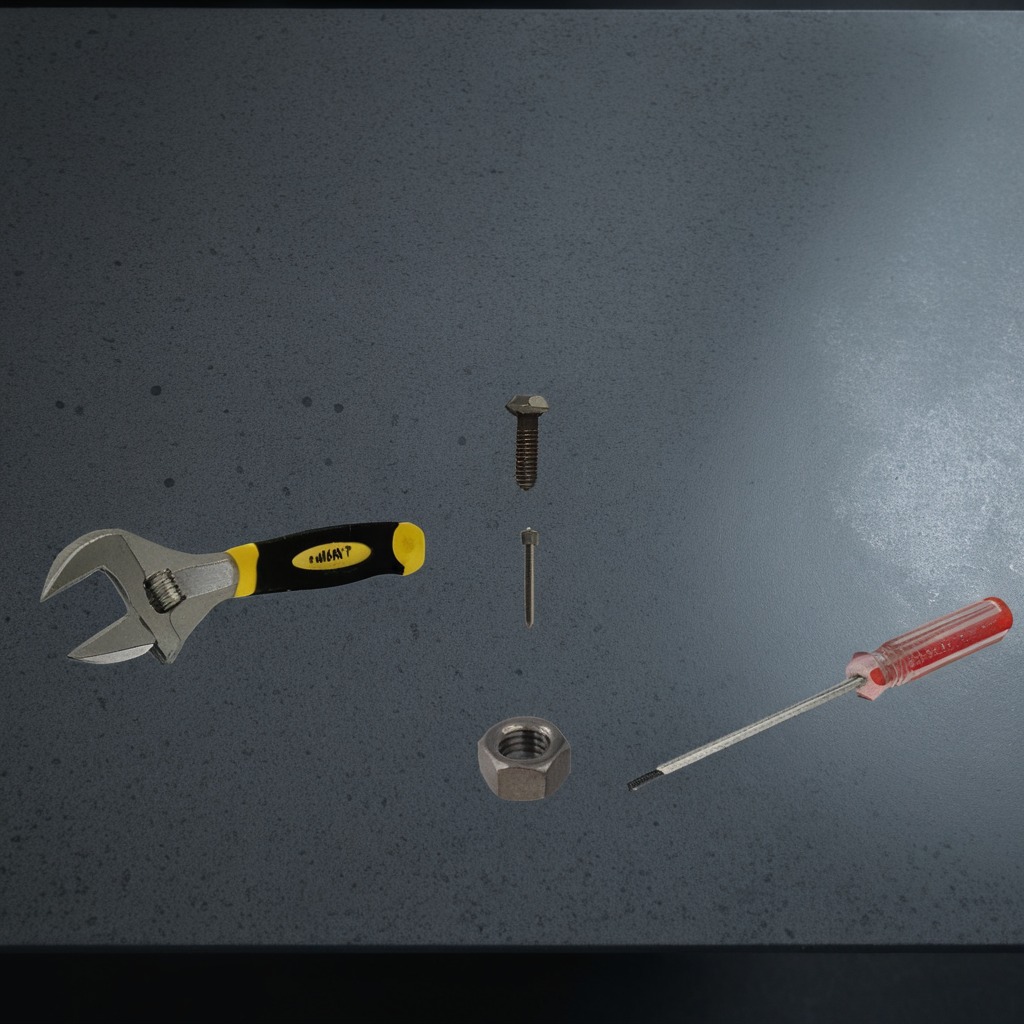
A metal machine screw, an iron nail, a screwdriver, a metal nut, and a wrench are lying on the clean granite table inside a workshop at night.